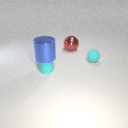
small cyan rubber sphere behind small cyan rubber cylinder